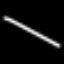
Label: line